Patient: sex M, age 70
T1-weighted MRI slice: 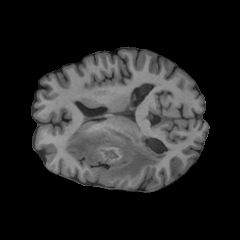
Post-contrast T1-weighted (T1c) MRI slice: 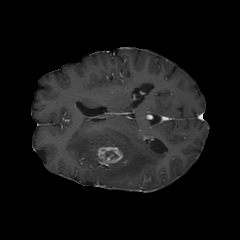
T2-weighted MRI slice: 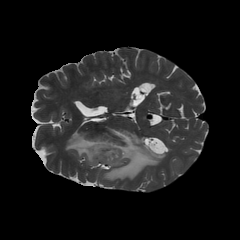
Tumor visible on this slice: yes
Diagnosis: Glioblastoma, IDH-wildtype
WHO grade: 4